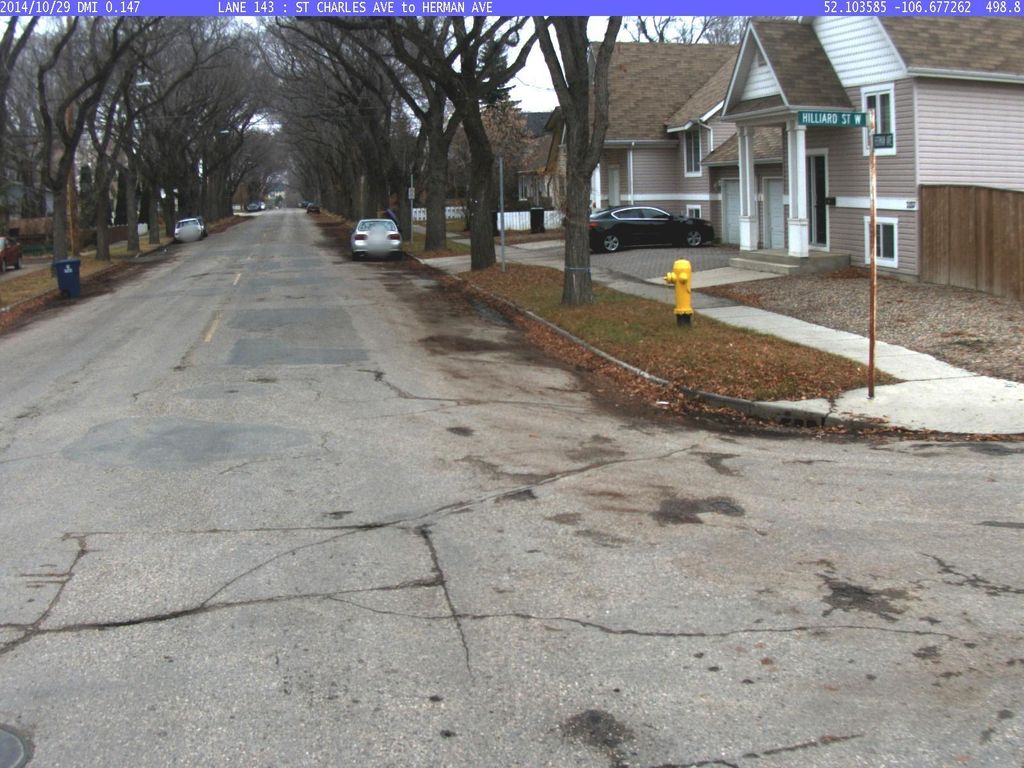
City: saskatoon